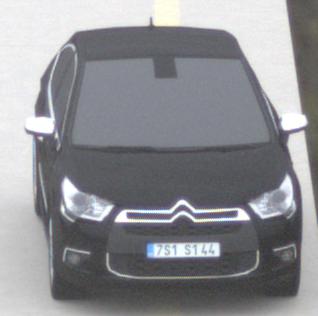
Make: Citroen
Model: DS 4 VTi 120
Detailed model: DS 4
Model produced from: 2011/05
Model produced until: 2015/01
Doors: 5
Color: black
Road condition: dry road
Daytime: midday
Contrast: low contrast